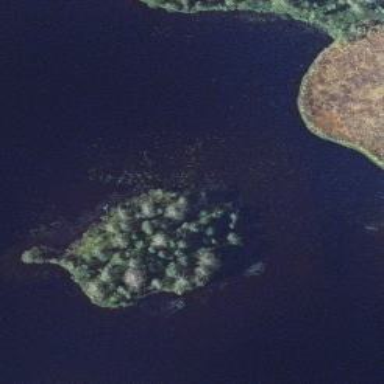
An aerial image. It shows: Islet.